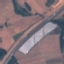
Land use / land cover class: Highway